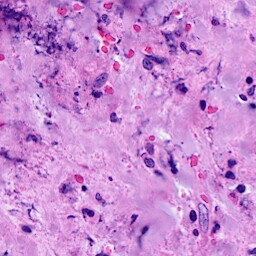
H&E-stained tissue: Breast